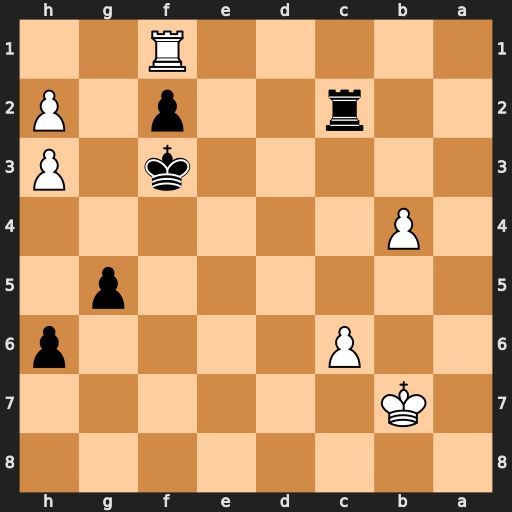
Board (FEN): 8/1K6/2P4p/6p1/1P6/5k1P/2r2p1P/5R2
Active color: b
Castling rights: -
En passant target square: -
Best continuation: Rb2 Rc1 Rxb4+